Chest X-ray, AP view. Patient: 27 years old, sex F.
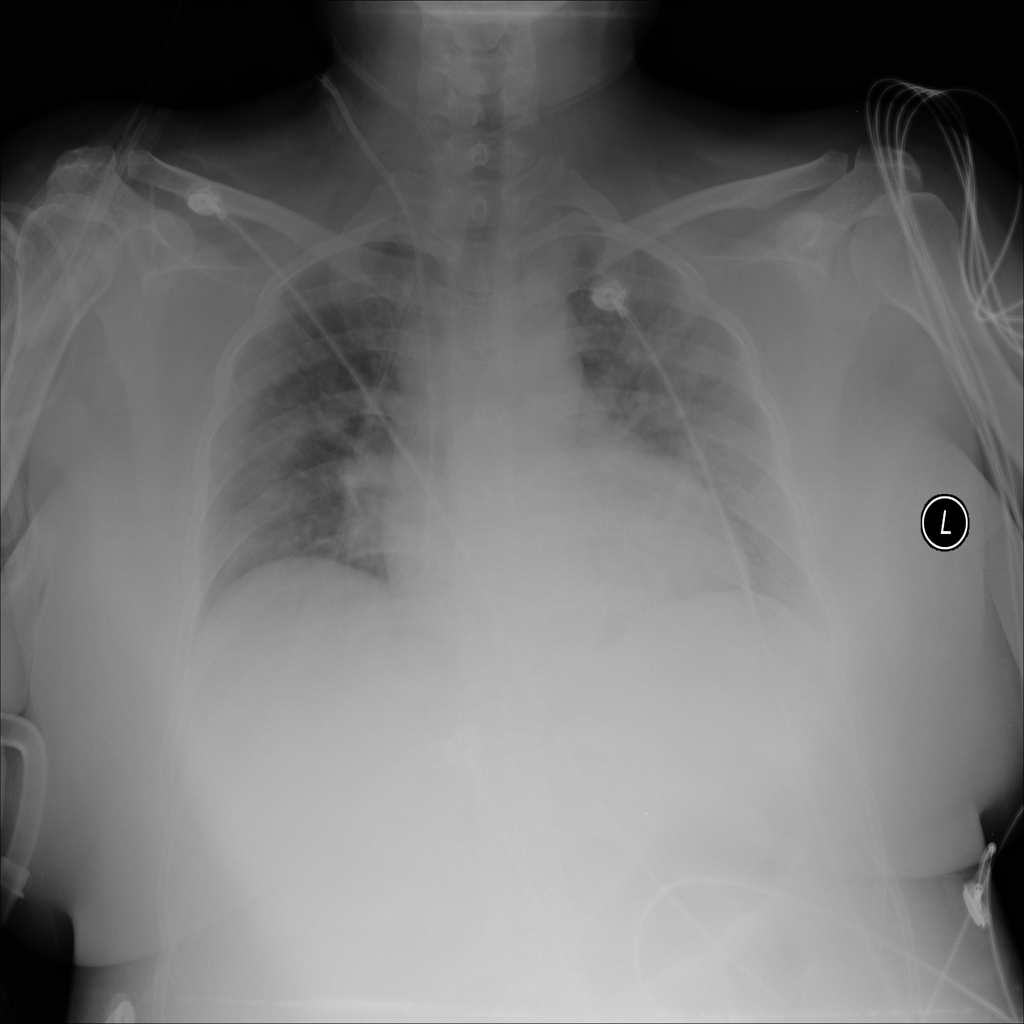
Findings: Infiltration